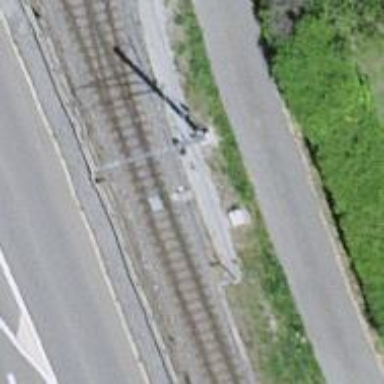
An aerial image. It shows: Railway switch.